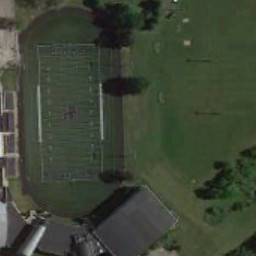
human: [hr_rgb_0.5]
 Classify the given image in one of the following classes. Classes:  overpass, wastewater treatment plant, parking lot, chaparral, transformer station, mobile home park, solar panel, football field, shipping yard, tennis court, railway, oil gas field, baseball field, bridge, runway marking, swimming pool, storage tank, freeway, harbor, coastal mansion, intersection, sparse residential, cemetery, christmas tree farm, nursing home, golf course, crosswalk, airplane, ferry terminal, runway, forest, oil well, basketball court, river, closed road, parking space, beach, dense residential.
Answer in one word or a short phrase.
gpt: football field